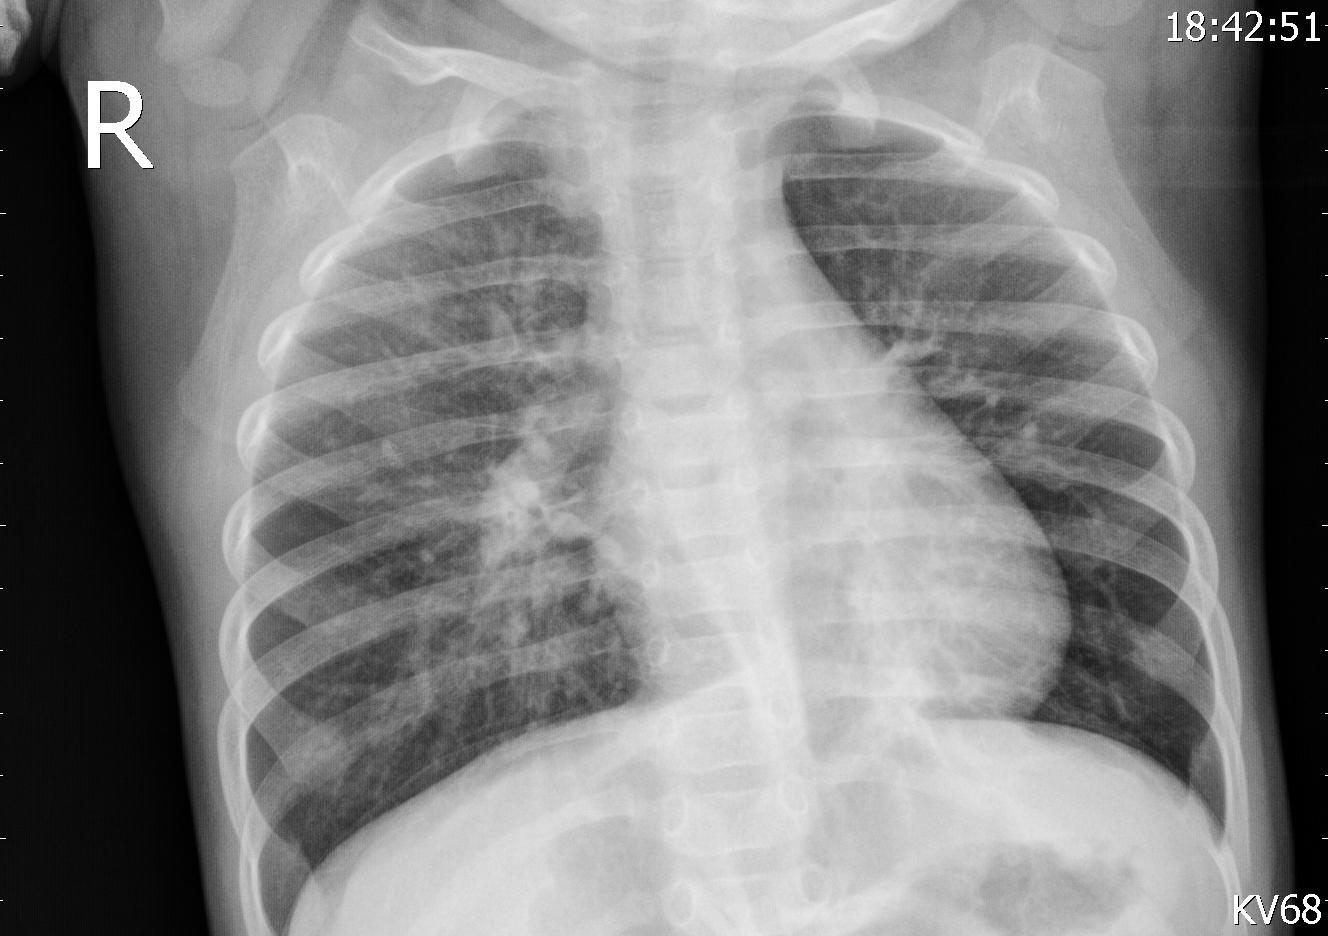
Diagnosis: PNEUMONIA